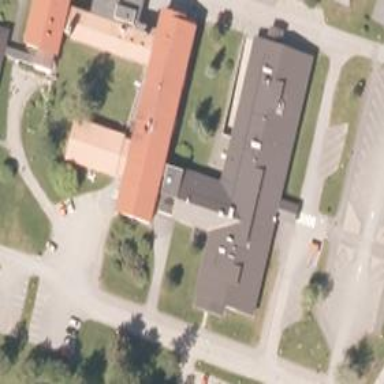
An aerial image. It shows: Hospital.